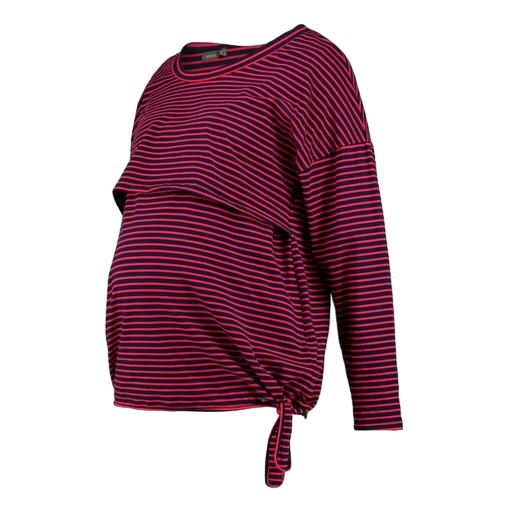
black maternity red, red maternity obi wrap top drawstring waist, blue stripe maternity top, white background